Interaction volume radius: 5 \u00c5
Interaction volume height: 20 \u00c5
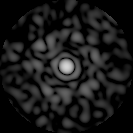
Disorder parameter: 0.8366